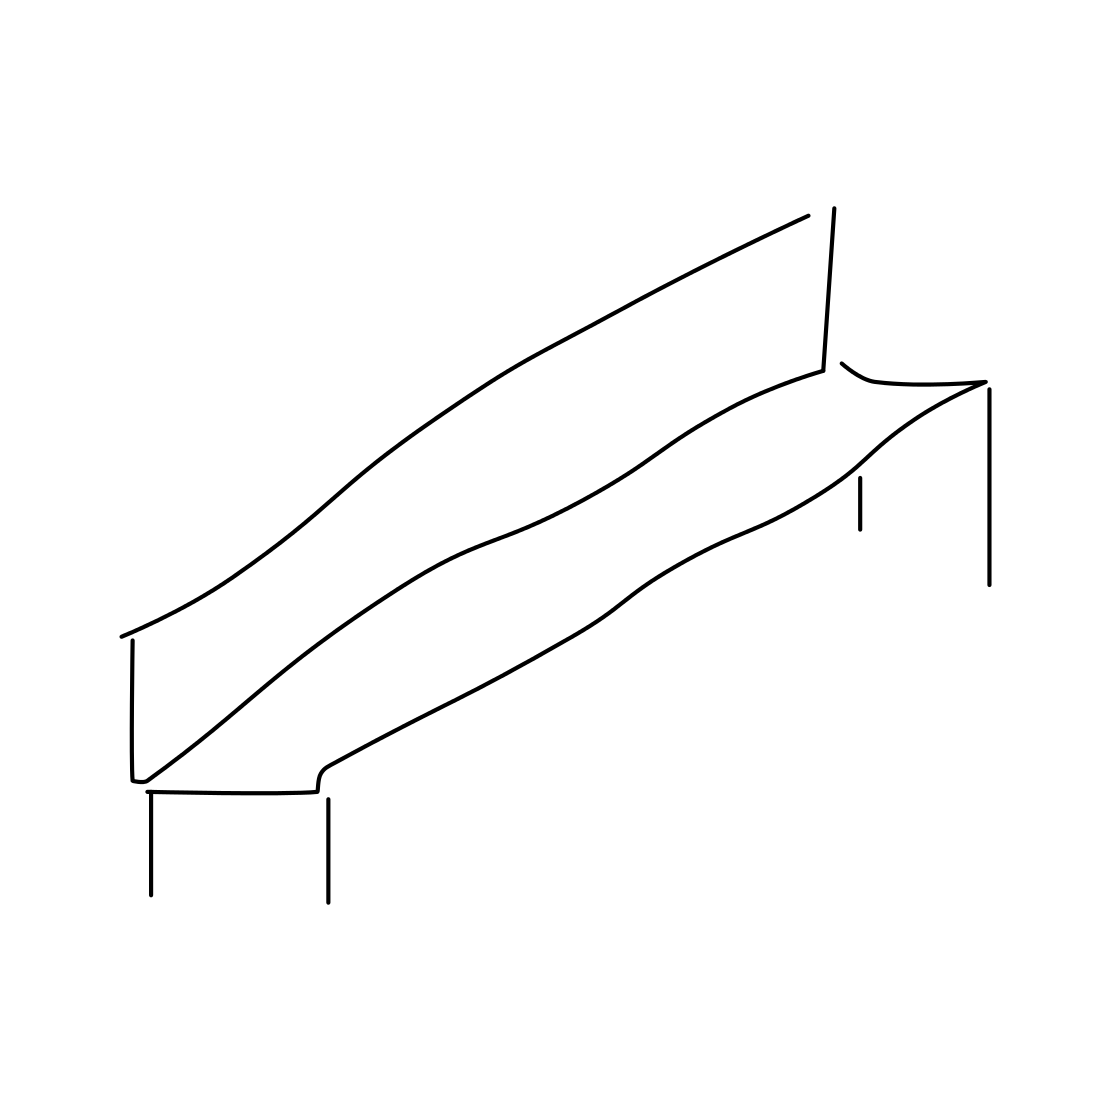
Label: bench